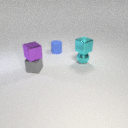
small gray metal cube to the left of small cyan metal sphere